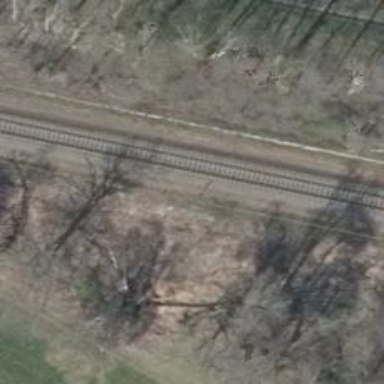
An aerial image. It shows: Railway signal.